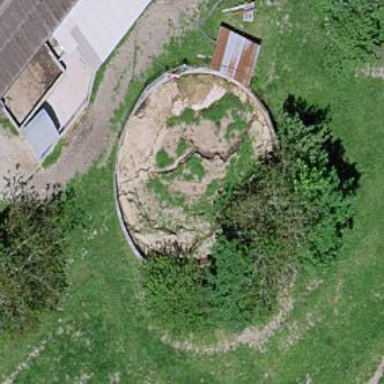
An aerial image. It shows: Silo.